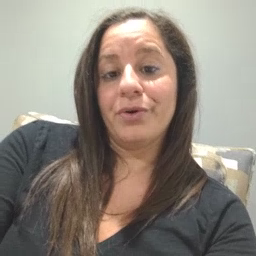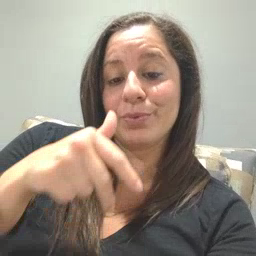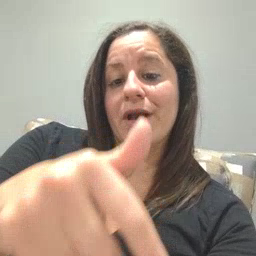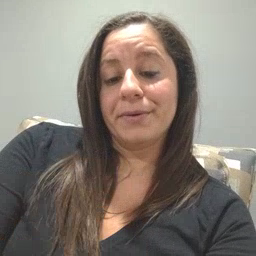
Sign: ride